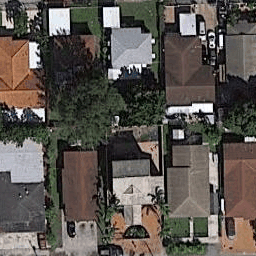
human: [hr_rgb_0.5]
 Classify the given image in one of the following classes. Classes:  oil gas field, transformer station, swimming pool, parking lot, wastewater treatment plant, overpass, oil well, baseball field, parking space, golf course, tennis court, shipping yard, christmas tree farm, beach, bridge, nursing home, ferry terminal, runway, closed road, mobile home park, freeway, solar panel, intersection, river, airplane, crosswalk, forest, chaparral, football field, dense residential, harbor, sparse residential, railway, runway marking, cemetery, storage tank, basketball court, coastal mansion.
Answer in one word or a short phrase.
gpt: dense residential